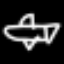
Label: airplane